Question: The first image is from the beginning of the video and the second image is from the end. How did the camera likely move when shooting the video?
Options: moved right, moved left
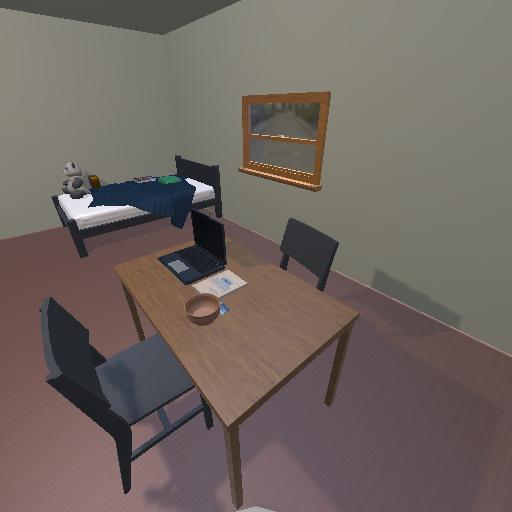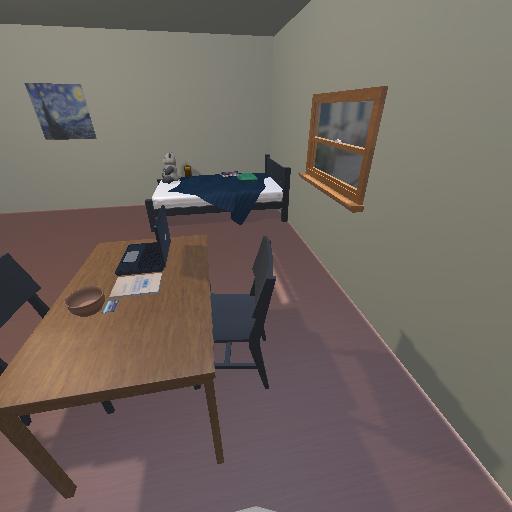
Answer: moved right